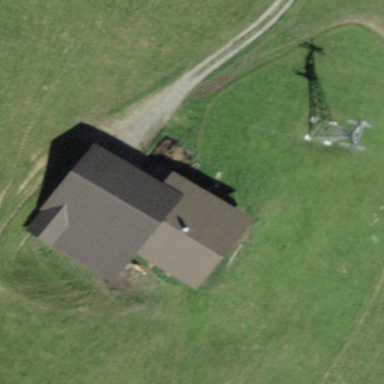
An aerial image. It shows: Rural barn.